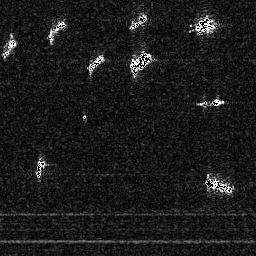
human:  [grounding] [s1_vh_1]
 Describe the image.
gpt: In the satellite image, there is  <ref>2 small ship </ref> <box>[[0, 14, 5, 22, 0], [17, 7, 25, 15, 0]]</box> located at top left,  <ref>2 small ship </ref> <box>[[33, 19, 40, 28, 0], [49, 4, 57, 11, 0]]</box> located at top,  <ref>1 medium ship </ref> <box>[[50, 19, 59, 29, 0]]</box> located at top,  <ref>1 small ship </ref> <box>[[13, 61, 16, 69, 0]]</box> located at left,  <ref>1 medium ship </ref> <box>[[79, 68, 90, 76, 0]]</box> located at bottom right,  <ref>1 small ship </ref> <box>[[76, 37, 87, 41, 0]]</box> located at right,  <ref>1 small ship </ref> <box>[[75, 5, 84, 12, 0]]</box> located at top right.